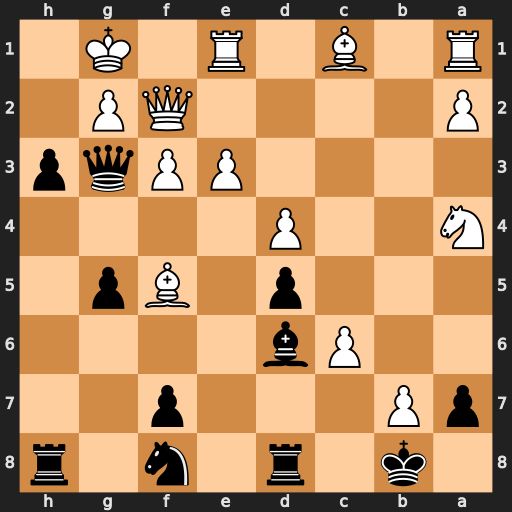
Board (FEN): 1k1r1n1r/pP3p2/2Pb4/3p1Bp1/N2P4/4PPqp/P4QP1/R1B1R1K1
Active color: b
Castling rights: -
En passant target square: -
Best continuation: h2+ Kh1 Qxf2